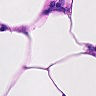
Metastatic tissue present: no